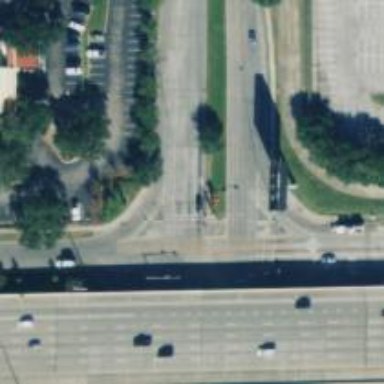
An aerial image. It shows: Frontage road that is classified as secondary link.